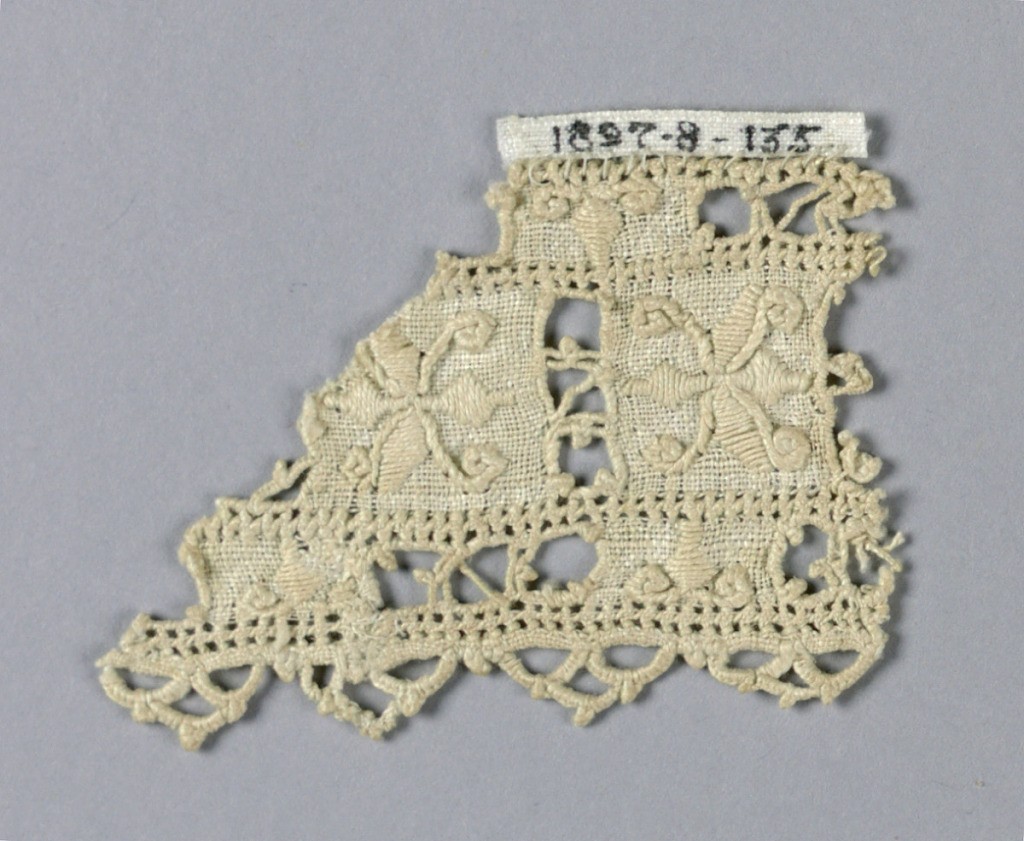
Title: Fragment
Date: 16th century
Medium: linen Technique: cutwork
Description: Border fragment with cutwork, embroidered scrolling floral forms and tiny insertions of reticella. Border of tiny buttonholed and picoted points.